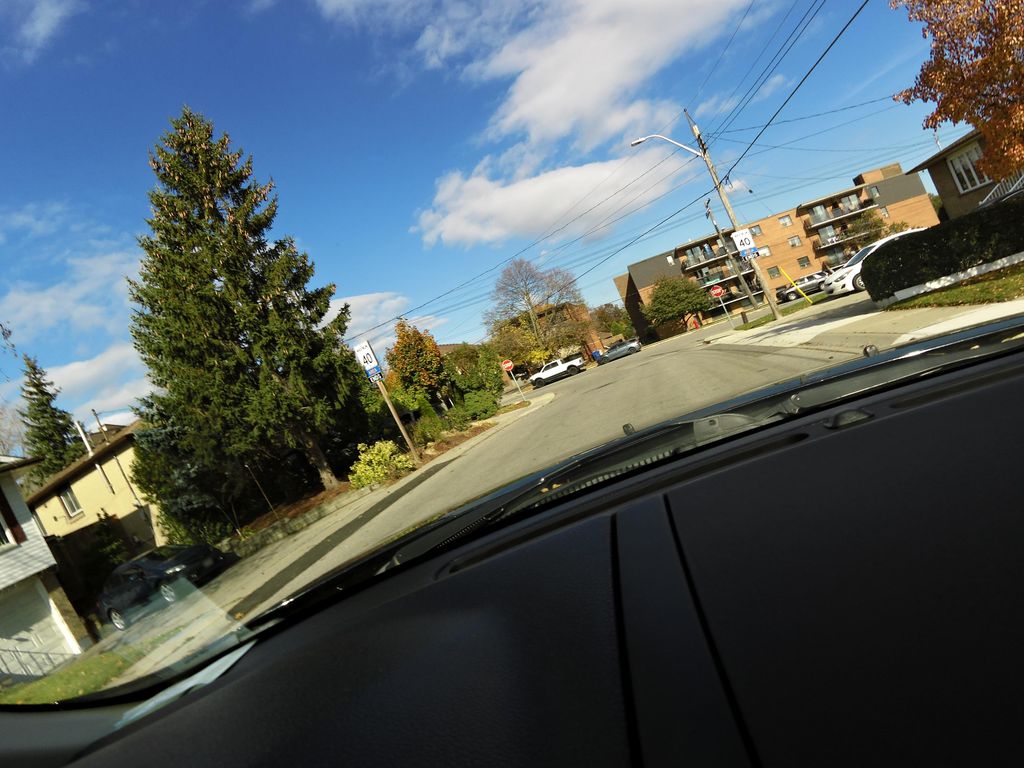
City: hamilton